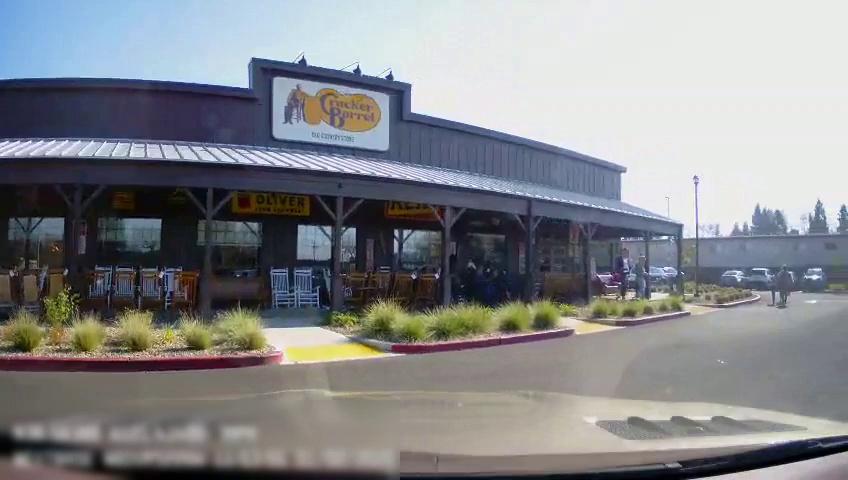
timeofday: Day
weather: Sunny
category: Drivable Space
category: Vehicles | Car
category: Vehicles | SUV
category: Vehicles | Car
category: Vehicles | SUV
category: Pedestrians
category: Pedestrians
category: Pedestrians
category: Pedestrians
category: Pedestrians